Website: bh-photo
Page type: payment
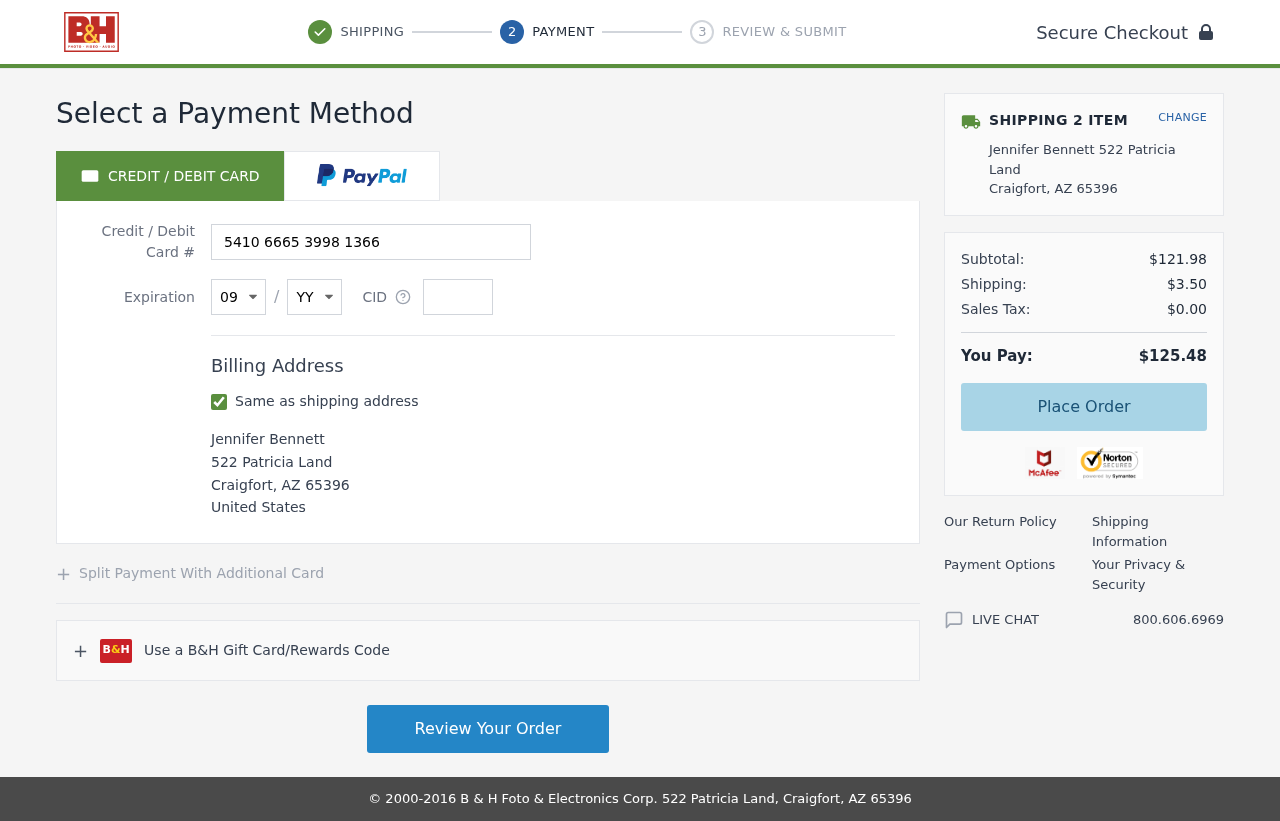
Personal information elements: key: PII_CARD_CVV
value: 064
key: PII_CARD_EXPIRY_MONTH
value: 09
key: PII_CARD_EXPIRY_YEAR
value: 28
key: PII_CARD_NUMBER
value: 5410 6665 3998 1366
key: PII_CITY
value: Craigfort
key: PII_COUNTRY
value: United States
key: PII_FULLNAME
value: Jennifer Bennett
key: PII_POSTCODE
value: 65396
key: PII_STATE_ABBR
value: AZ
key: PII_STREET
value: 522 Patricia Land
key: PII_FULLNAME2
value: Jennifer Bennett
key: PII_STREET2
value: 522 Patricia Land
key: PII_CITY2
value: Craigfort
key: PII_STATE_ABBR2
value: AZ
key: PII_POSTCODE2
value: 65396
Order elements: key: ORDER_NUM_ITEMS
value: SHIPPING 2 ITEM
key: ORDER_SUBTOTAL
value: $121.98
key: ORDER_SHIPPING_COST
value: $3.50
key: ORDER_TAX
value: $0.00
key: ORDER_TOTAL
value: $125.48